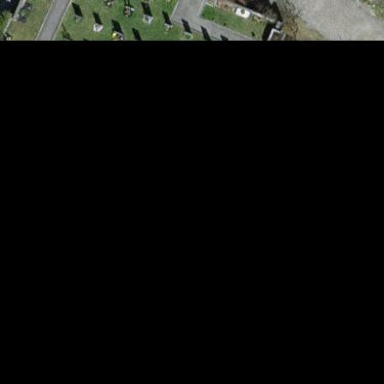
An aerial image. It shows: Cemetery.